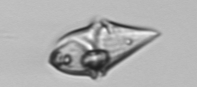
Label: Gyrodinium